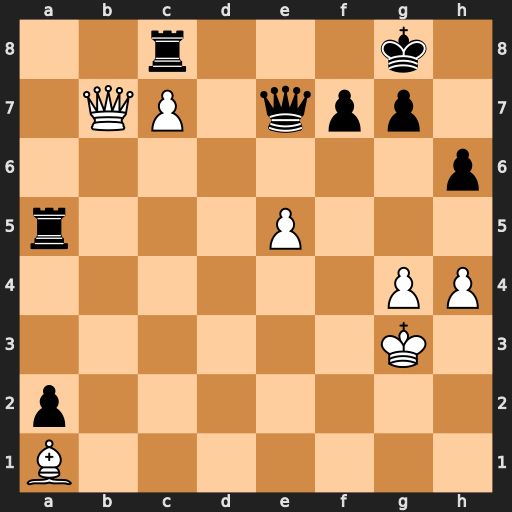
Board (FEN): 2r3k1/1QP1qpp1/7p/r3P3/6PP/6K1/p7/B7
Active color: w
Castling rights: -
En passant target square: -
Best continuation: Qxc8+ Kh7 Qb7